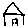
Label: house